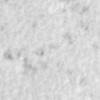
Label: no_change